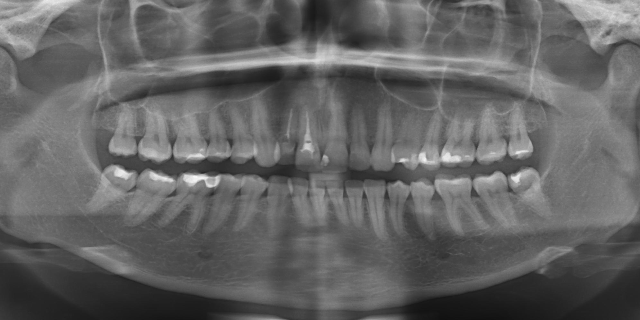
adult